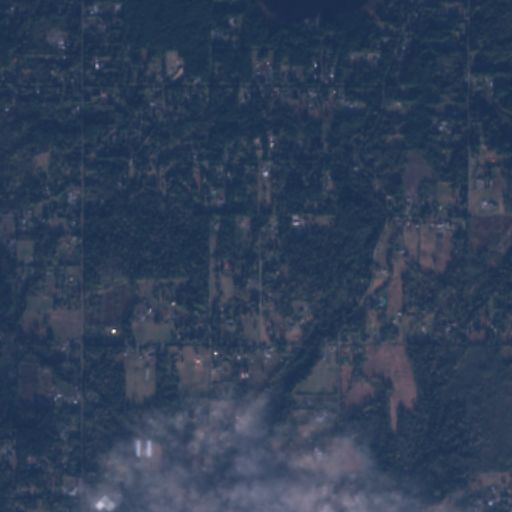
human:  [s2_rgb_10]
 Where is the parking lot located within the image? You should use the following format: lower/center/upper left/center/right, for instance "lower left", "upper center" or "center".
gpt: The parking lot is located in the upper center of the image.
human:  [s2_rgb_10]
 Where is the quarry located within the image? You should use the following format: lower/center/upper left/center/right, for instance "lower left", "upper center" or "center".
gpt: There is no quarry in the image.